Field crop: maize
Growth stage: 2
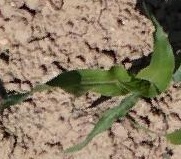
Species: maize